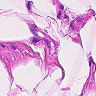
Metastatic tissue present: no